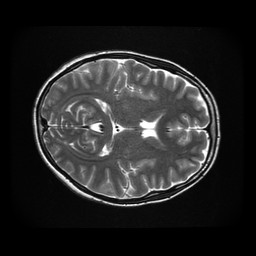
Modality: T2w
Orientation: axial
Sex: female
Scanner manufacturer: ge
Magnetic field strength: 3 T
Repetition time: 5 s
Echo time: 0.1019 s